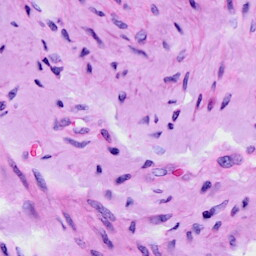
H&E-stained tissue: Cervix